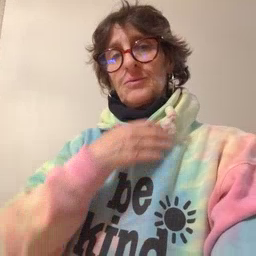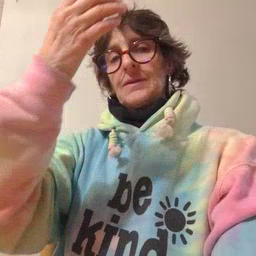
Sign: giraffe